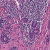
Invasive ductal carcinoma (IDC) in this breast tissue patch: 0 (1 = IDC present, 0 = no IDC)